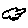
Label: cloud